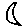
Label: moon